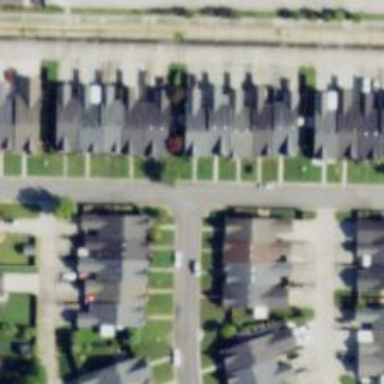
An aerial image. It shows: Residential road.